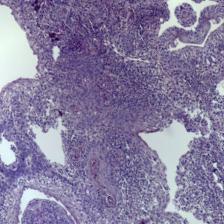
Diagnosis: OSCC